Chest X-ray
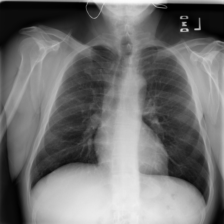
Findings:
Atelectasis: negative
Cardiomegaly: negative
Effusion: negative
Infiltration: negative
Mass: negative
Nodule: negative
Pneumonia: negative
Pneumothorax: negative
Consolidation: negative
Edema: negative
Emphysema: negative
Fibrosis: negative
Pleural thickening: negative
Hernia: negative